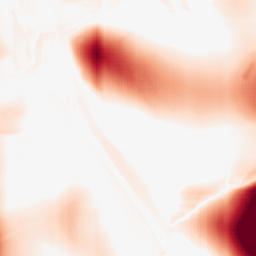
Category: morphological
Decomposition family: rolling_ball
Decomposition parameters: radius: 50
Upsampling method: sinc_hamming
Upsampling parameters: scale: 8
kernel_size: 16
Upsampling scale: 8